Question: Using Eclipse CDT, I am trying to link a single library (.lib) file into my project.

During compilation, as a result of the space character in the file path, the path is split around the space, causing the file to not be found, and preventing compilation from executing successfully. This execution string is generated by Eclipse.
'''
g++ -static-libgcc -static-libstdc++ -o "Test.exe" "src\Test.o" -lC:/Program Files/Java/jdk1.7.0_15/lib/jvm.lib
g++: error: Files/Java/jdk1.7.0_15/lib/jvm.lib: No such file or directory
'''
Overall, it has trouble constructing the library option for compilation:
'''
-lC:/Program Files/Java/jdk1.7.0_15/lib/jvm.lib
'''
I've tried both surrounding the path in quotes and adding the path's directory as a library path, yet the '-l' option is malformed in both cases.
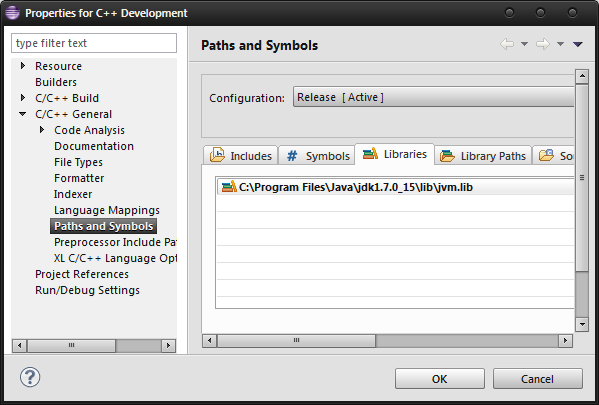
Answer: 1. You should enclose your path, that has spaces, with qoutes.
2. You probably should specify only library name (that is jvm) at the Libraries tab. Then specify "C:/Program Files/Java/jdk1.7.0_15/lib" at the Library Paths tab.
The point is that '"-lC:/Program Files/Java/jdk1.7.0_15/lib/jvm.lib"' valid option formation, as command interpreter will treat it as a single option but drop quotations.
So, when you type 'g++ "-lC:/Program Files/Java/jdk1.7.0_15/lib/jvm.lib"' in cmd, argument passed to g++ will be '-lC:/Program Files/Java/jdk1.7.0_15/lib/jvm.lib' without quotes.
However, '-l<path-to-library-file>' is invalid option for 'gcc' itself. You can either use
'g++ <path-to-library-file>' or 'g++ -L<path-to-library-dir> -l<library-name>'.
So, valid options would be
'''
g++ <..> "src\Test.o" "-LC:/Program Files/Java/jdk1.7.0_15/lib" -ljvm
'''